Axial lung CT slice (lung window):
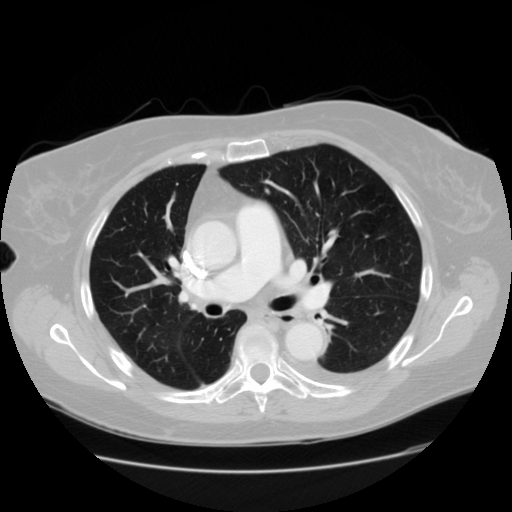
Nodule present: no